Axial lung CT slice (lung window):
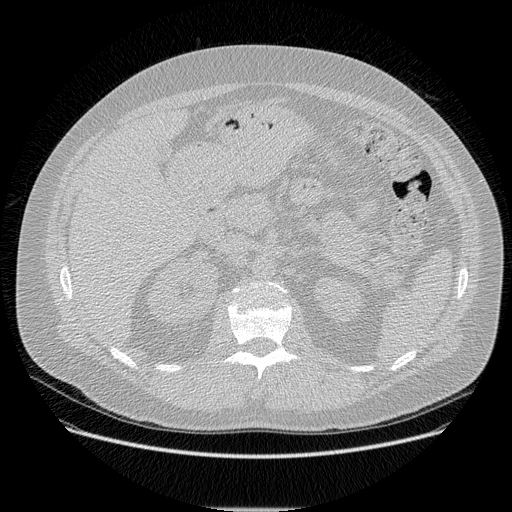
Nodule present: no